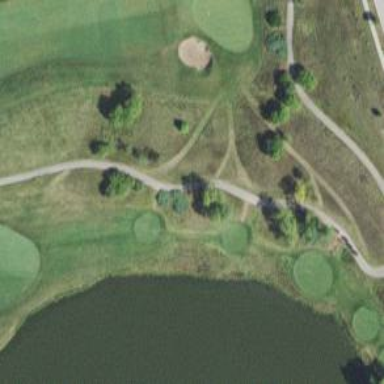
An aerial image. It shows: Footway that resembles golf path.